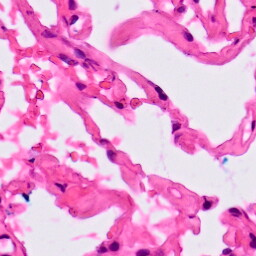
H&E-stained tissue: Lung